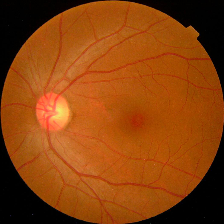
Diabetic retinopathy grade: No DR